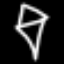
Label: diamond